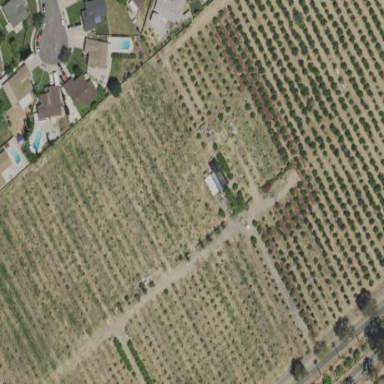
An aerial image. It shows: Orchard filled with avocado trees.